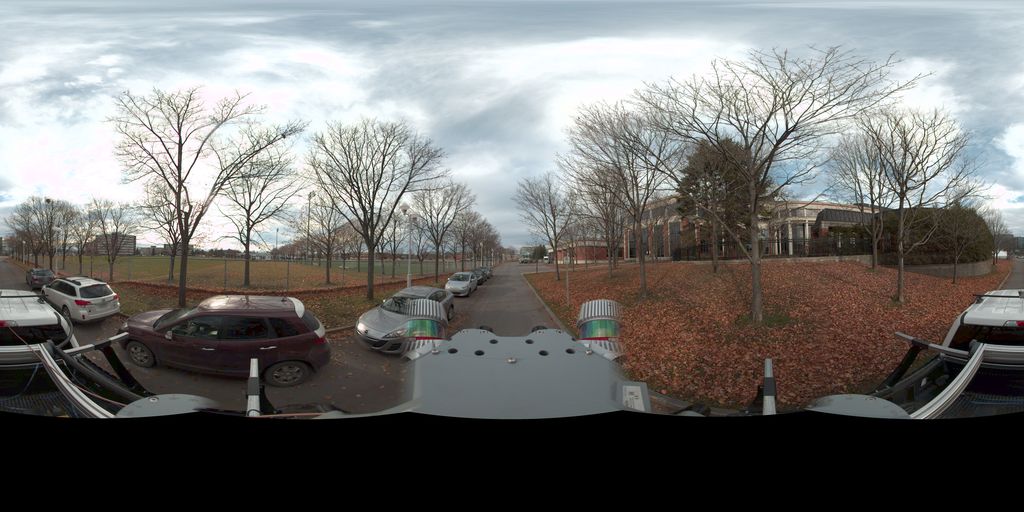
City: quebec_city